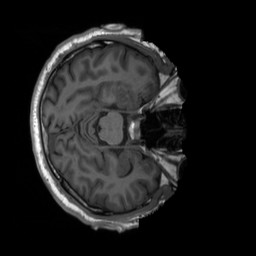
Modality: T1w
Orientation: axial
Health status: healthy
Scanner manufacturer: siemens
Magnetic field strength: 3 T
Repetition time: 2.3 s
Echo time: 0.00207 s